Question: I am running this query and result includes 3 different rows. I need to combine them to form a single row. I am able to filter out of joins till here only but am stuck after having these repeating rows at the end.
Also tried group by at the end with all columns but its not affecting the result.
I need username, Notes and endpointIP in single row.
'''
select DISTINCT s.id,
s.name,
(CASE when sf.FieldName='username' then si.ItemValue
END) AS Username,
(CASE when sf.FieldName='notes' then si.ItemValue
END) AS Notes,
f.FolderName,
PARSENAME(replace(st.typename,'-','.'),3) as AuthenticationType,
PARSENAME(replace(st.typename,'-','.'),2) as Platform,
PARSENAME(replace(st.typename,'-','.'),4) as EndpointScope,
(CASE when sf.FieldName='password' then si.ItemValue
END) AS Password,
(CASE when sf.FieldName='search-name'
then SUBSTRING(si.ItemValue,0,CHARINDEX('_',si.ItemValue))
END) AS EndpointIP
from tbsec s
left join tbFolder f on f.folderid = s.FolderId
left join tbtype st on s.TypeID = st.TypeID
left join tbField sf on sf.TypeID = st.TypeID
left join tbItem si on si.FieldID = sf.FieldID
where s.Name='Testing-DS'
and (CASE when sf.FieldName='password' then si.ItemValue
END) is null
and (CASE when sf.FieldName='notes'
or sf.FieldName='username'
or sf.FieldName='search-name' then si.ItemValue
END) is not null
'''
Here is the output:
I need to get all the data in single row as I am putting conditions to filter null and not null values to be required.

'''
id name Username Notes FolderName AuthenticationType Platform EndpointScope Password EndpointIP
410 Testing-DS NULL NULL Customer1_Dev KBA Unix Manual NULL 9.156.20.184
410 Testing-DS newtestIDKBA NULL Customer1_Dev KBA Unix Manual NULL NULL
410 Testingt-DS NULL For test Customer1_Dev KBA Unix Manual NULL NULL
'''
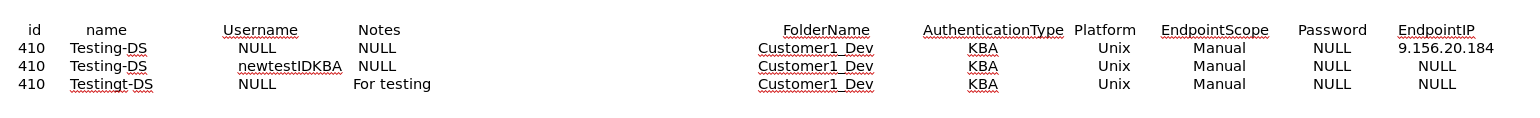
Answer: Sometimes SQl-Server versions differ for Frontend and Backend. Thus, "With" clause might not be supported in those versions. Try using Derived tables/Subqueries
Well you can try this:
'''
select id, max(Notes) as Notes, max(userName) as userName, .......,max(endpointip) as EndpointIp
from
(select DISTINCT s.id,
s.name,
(CASE when sf.FieldName='username' then si.ItemValue
END) AS Username,
(CASE when sf.FieldName='notes' then si.ItemValue
END) AS Notes,
f.FolderName,
PARSENAME(replace(st.typename,'-','.'),3) as AuthenticationType,
PARSENAME(replace(st.typename,'-','.'),2) as Platform,
PARSENAME(replace(st.typename,'-','.'),4) as EndpointScope,
(CASE when sf.FieldName='password' then si.ItemValue
END) AS Password,
(CASE when sf.FieldName='search-name'
then SUBSTRING(si.ItemValue,0,CHARINDEX('_',si.ItemValue))
END) AS EndpointIP
from tbsec s
left join tbFolder f on f.folderid = s.FolderId
left join tbtype st on s.TypeID = st.TypeID
left join tbField sf on sf.TypeID = st.TypeID
left join tbItem si on si.FieldID = sf.FieldID
where s.Name='Testing-DS'
and (CASE when sf.FieldName='password' then si.ItemValue
END) is null
and (CASE when sf.FieldName='notes'
or sf.FieldName='username'
or sf.FieldName='search-name' then si.ItemValue
END) is not null) derivedtable
group by id
'''